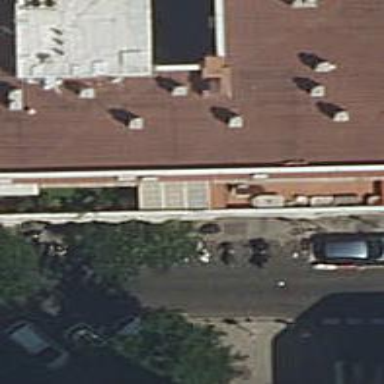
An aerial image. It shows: Motorcycle parking facility.